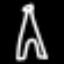
Label: The Eiffel Tower